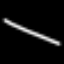
Label: line